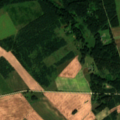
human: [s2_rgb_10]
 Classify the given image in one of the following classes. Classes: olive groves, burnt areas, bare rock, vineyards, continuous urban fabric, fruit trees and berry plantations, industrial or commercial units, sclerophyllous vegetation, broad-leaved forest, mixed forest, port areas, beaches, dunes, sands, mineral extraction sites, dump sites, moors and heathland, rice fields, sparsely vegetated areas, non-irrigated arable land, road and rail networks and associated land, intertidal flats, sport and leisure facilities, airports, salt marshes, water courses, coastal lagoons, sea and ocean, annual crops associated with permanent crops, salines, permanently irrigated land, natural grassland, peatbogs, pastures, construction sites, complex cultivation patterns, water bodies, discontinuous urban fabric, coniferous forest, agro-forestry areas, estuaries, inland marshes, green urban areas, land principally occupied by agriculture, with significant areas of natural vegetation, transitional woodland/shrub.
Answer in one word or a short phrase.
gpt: non-irrigated arable land, land principally occupied by agriculture, with significant areas of natural vegetation, transitional woodland/shrub